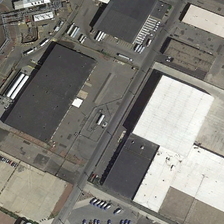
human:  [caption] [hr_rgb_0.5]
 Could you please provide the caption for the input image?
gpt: several large buildings are in an industrial area .

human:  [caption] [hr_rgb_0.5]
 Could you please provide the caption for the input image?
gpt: several large buildings are in an industrial area .

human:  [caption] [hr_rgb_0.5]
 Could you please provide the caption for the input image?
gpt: several large buildings are in an industrial area .

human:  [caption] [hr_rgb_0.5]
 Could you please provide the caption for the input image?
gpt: several large buildings are in an industrial area .

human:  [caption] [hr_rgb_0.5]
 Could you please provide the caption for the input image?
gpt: several large buildings are in an industrial area .